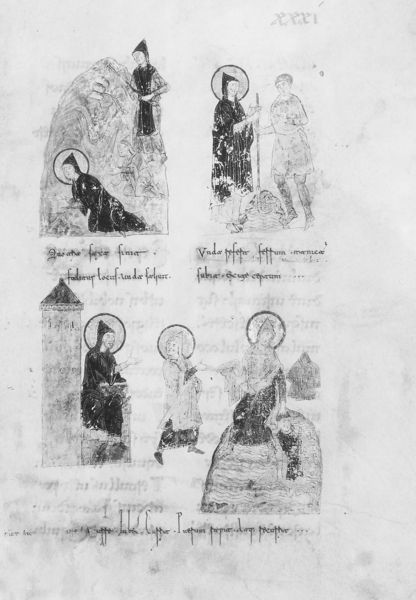
Titel: Cod. Vat. Lat. 1202, Das Lektionar des Desiderius von Montecassino
Institution: Vatikan, Biblioteca Apostolica Vaticana
Schlagwörter: felsen, umhang, weiß, menschen, grau, schwarz, zeichnung, alt, mütze, bibel, kirche, gewänder, pferd, stock, turm, schrift, papier, liegen, stab, ernte, bauer, vier, buch, burg, seite, schwarzweiß, text, buchseite, heiligenschein, nimbus, mittelalter, begegnung, mönch, mönche, heilige, zeilen, wanderstab, taufe, handschrift, schwach, legende, erzählung, buchmalerei, süterlin, heiligengeschichte, seitenzahl, 31, xxxi